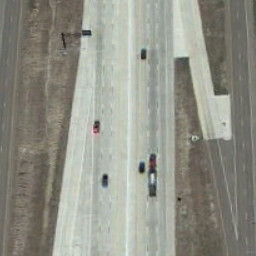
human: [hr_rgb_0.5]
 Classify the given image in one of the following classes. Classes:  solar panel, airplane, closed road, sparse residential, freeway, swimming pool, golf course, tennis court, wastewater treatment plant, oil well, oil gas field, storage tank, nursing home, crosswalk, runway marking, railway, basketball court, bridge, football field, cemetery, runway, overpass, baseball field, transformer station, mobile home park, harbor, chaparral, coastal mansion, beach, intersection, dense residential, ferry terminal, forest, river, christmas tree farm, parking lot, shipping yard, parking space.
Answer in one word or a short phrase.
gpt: freeway